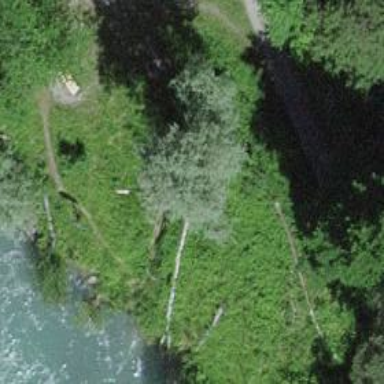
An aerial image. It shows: Bench.